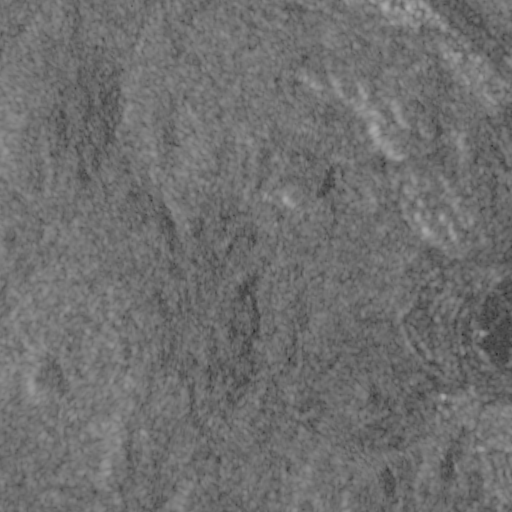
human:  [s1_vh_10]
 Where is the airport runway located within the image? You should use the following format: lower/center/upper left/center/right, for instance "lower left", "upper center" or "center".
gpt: The airport runway is located in the upper right of the image.
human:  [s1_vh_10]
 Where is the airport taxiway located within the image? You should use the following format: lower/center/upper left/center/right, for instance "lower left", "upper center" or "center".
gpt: The airport taxiway is located in the upper right of the image.
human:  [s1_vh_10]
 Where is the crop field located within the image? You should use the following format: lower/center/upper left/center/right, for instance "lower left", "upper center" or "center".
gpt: The crop field is located in the upper right of the image.
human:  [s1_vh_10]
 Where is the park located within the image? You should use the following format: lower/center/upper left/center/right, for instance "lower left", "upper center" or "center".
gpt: The park is located in the right of the image.
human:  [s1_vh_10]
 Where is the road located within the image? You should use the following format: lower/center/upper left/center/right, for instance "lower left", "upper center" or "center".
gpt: The road is located in the lower right of the image.
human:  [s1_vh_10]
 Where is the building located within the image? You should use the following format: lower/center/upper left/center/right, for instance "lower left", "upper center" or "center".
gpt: The building is located in the right of the image.
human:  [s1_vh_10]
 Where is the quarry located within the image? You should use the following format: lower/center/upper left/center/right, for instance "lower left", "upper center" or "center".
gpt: There is no quarry in the image.

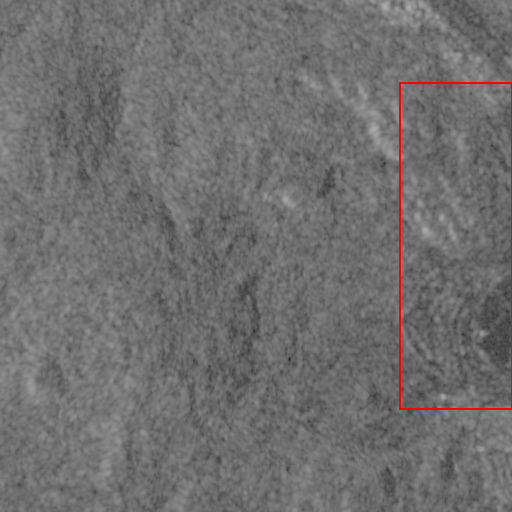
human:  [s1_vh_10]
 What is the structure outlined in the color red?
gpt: The structure outlined in red is a park.
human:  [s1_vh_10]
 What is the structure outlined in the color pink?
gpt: There is no pink outline.